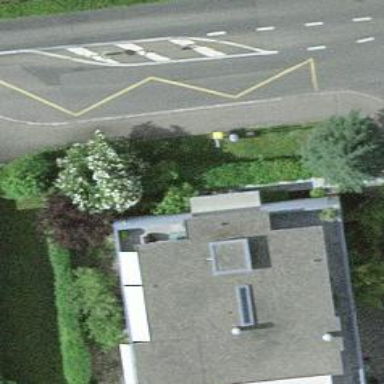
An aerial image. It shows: Post box is visible.